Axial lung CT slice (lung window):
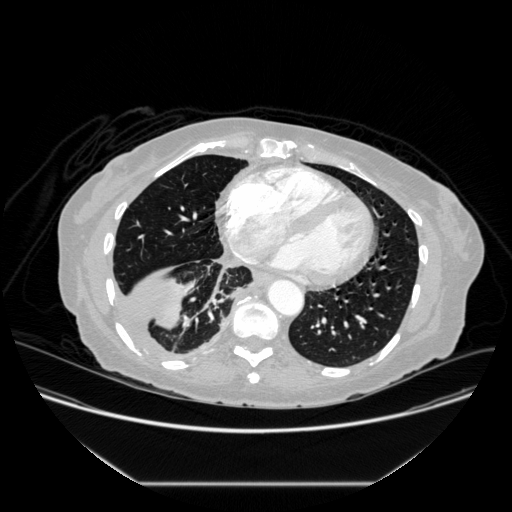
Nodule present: no